九年级 · 度量几何学
如图, 正六边形 $A B C D E F$ 的边长为 2 , 以顶点 $A$ 为圆心, $A B$ 的长为半径画圆, 则图中阴影部分的面积为 $\qquad$ .

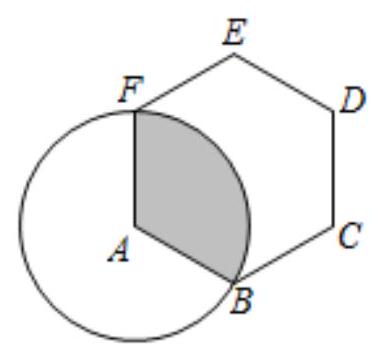
答案:  $\frac{4 \pi}{3}$

解析: 解：由题意, $\angle F A B=120^{\circ}, A F=A B=2$,

$\therefore S_{\text {阴 }}=\frac{120 \pi \cdot 2^{2}}{360}=\frac{4 \pi}{3}$,

故答案为: $\frac{4 \pi}{3}$.

利用扇形的面积公式求解即可.

本题考查正多边形与圆, 扇形的面积等知识, 解题的关键是记住扇形的面积 $S=\frac{n \pi r^{2}}{360}$.